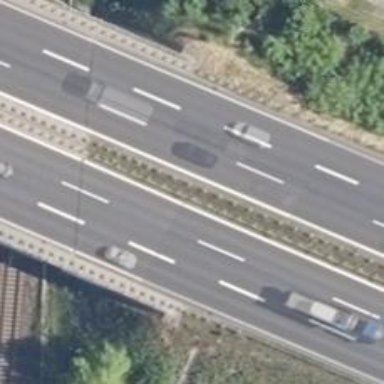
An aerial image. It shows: This is trunk highway with motorroad.